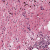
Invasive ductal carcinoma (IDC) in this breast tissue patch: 0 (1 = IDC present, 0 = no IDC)